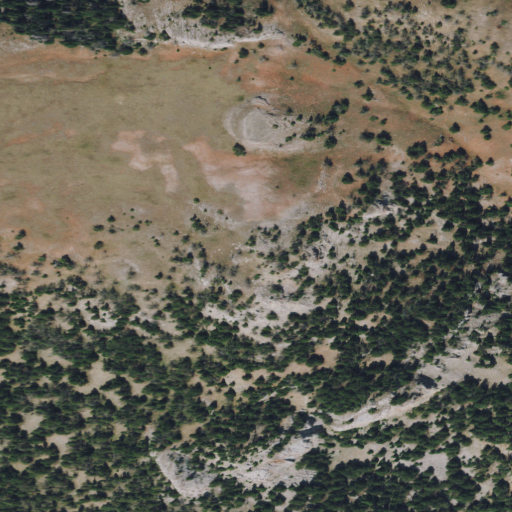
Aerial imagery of mountain in Montana named Blacktail Mountain containing evergreen forest, grassland, and shrub